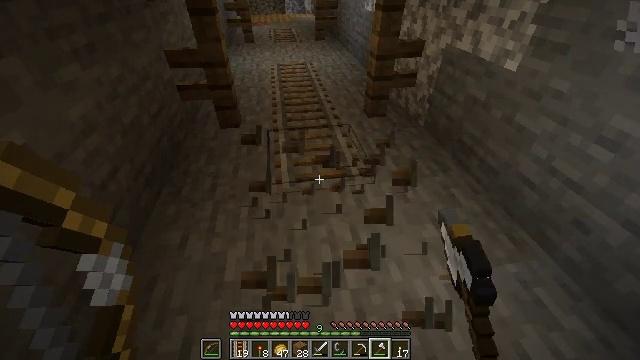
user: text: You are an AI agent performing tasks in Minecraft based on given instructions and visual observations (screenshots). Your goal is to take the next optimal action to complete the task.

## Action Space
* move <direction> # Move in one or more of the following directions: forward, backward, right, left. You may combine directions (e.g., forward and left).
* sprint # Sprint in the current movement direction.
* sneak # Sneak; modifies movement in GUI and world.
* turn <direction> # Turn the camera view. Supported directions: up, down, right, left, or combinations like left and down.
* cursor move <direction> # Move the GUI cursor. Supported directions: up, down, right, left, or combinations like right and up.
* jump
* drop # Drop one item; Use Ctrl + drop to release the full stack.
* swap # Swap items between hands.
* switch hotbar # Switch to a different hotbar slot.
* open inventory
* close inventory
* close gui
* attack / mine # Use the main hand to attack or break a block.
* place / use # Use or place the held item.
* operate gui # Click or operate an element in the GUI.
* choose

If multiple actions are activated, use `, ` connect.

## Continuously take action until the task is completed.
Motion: motion action
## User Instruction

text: Pick up the rail by attacking it.
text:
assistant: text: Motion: attack / mine